Field crop: maize
Growth stage: 1
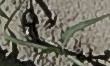
Species: sorghum